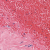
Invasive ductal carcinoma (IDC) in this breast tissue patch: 0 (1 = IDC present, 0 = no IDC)